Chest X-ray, PA view. Patient: 69 years old, sex M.
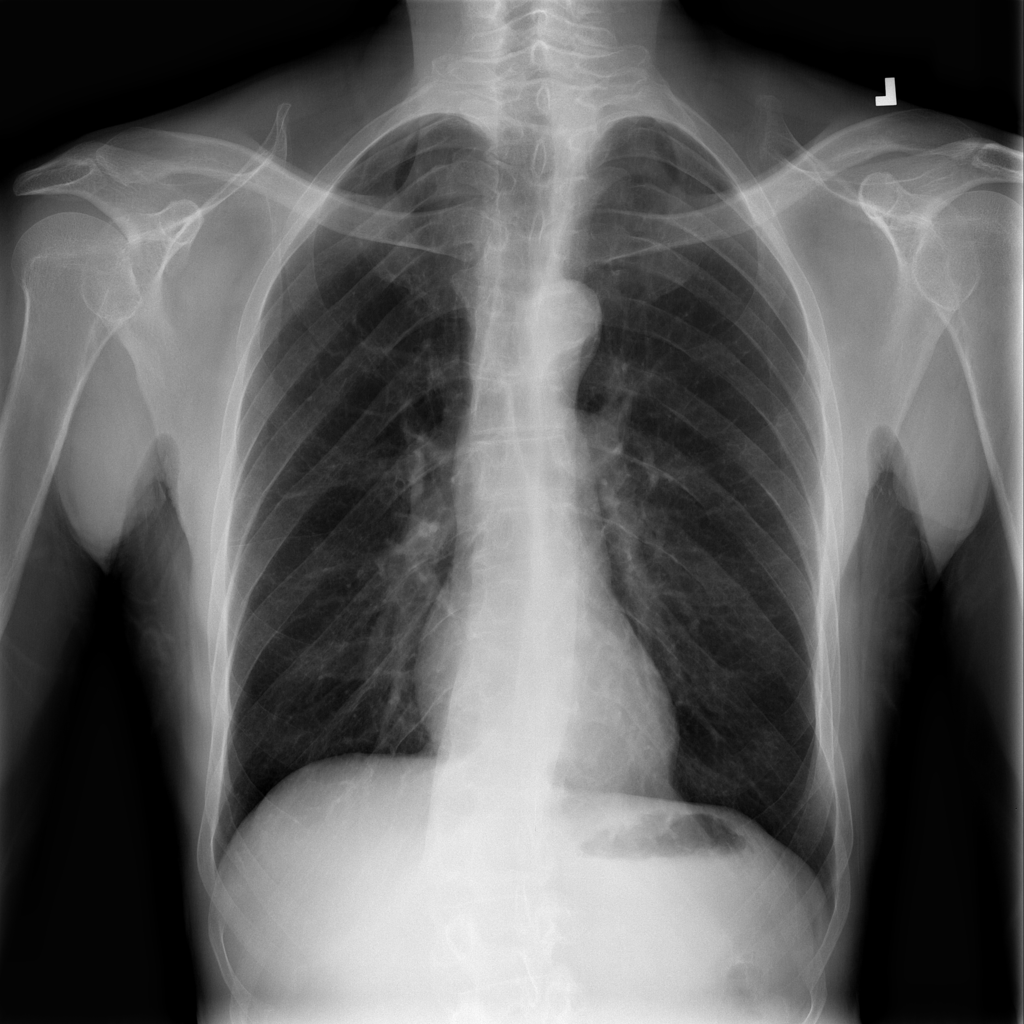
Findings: No Finding